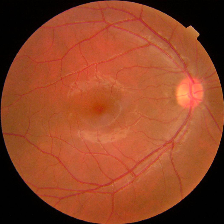
Diabetic retinopathy grade: No DR